Question: On clicking register, just the url changes and not taked to register.html or displayed the content

'''
<!DOCTYPE html>
<html>
<head>
<title></title>
<script src = "http://ajax.googleapis.com/ajax/libs/angularjs/1.3.14/angular.min.js"></script>
<script src = "http://ajax.googleapis.com/ajax/libs/angularjs/1.3.14/angular-route.min.js"></script>
<script src="Script/Scc.js"></script>
</head>
<body ng-app="sampleApp">
First Name<input type="text" ng-model="reg.firstName" /><br />
Last Name<input type="text" ng-model="reg.lastName" /> <br />
<a href="#Register"> Register </a>
</body>
'''
'''
var sampleApp = angular.module('sampleApp', ['ngRoute']);
sampleApp.config(['$routeProvider',
function ($routeProvider) {
$routeProvider.
when('/#Register', {
templateUrl: '/register.html',
controller: 'registerController'
})
}]);
sampleApp.controller('registerController', function ($scope,$route) {
var reg = {
firstName: 'Mmm',
lastName: 'Nnn',
};
$scope.reg = reg;
});
'''
'''
<!DOCTYPE html>
<html xmlns="http://www.w3.org/1999/xhtml">
<head>
<title></title>
</head>
<body>
<h2>Registration</h2>
First Name is{{ reg.firstName }}<br />
Last Name is {{reg.lastName}}
</body>
</html>
'''
not able to retrieve the textbox content and display it in register.html...
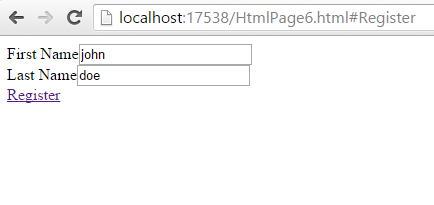
Answer: You need 'ng-view' directive in your html to indicate where the template should be injected. Something like '<div ng-view></div>'.
And your 'register.html' shouldn't be a full HTML document, it should be a partial template contaning just the data that needs to be injected.
And you don't need the '#' in route:
'''
when('/Register', {
templateUrl: '/register.html',
controller: 'registerController'
});
'''
Make sure the path to template is correct.